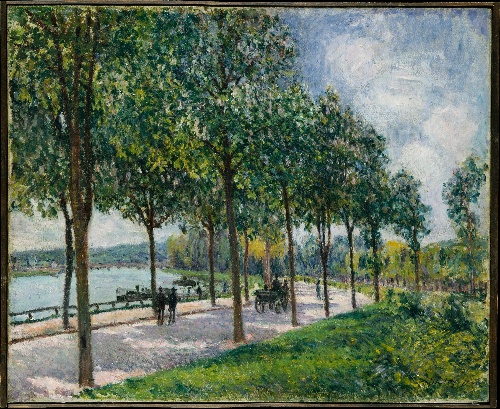
Title: Allée of Chestnut Trees
Artist: Alfred Sisley
Artist bio: British, Paris 1839–1899 Moret-sur-Loing
Date: 1878
Object type: Painting
Classification: Paintings
Medium: Oil on canvas
Dimensions: 19 3/4 x 24 in. (50.2 x 61 cm)
Department: Robert Lehman Collection
Credit line: Robert Lehman Collection, 1975
Accession year: 1975
Repository: Metropolitan Museum of Art, New York, NY
Tags: Trees|Rivers